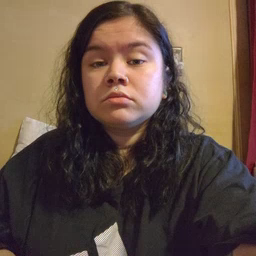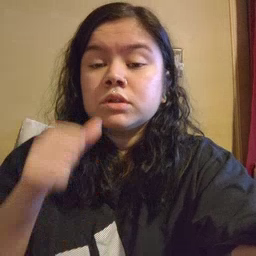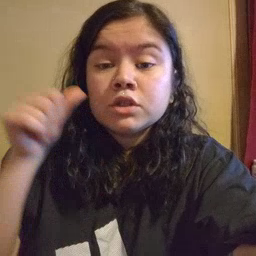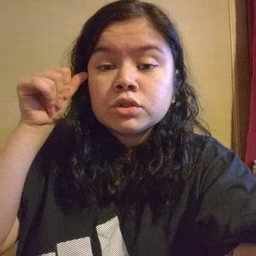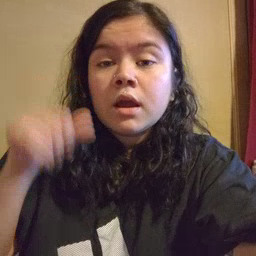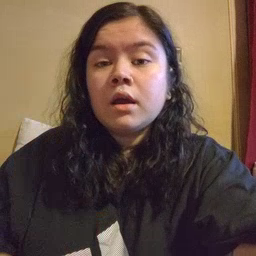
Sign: yesterday